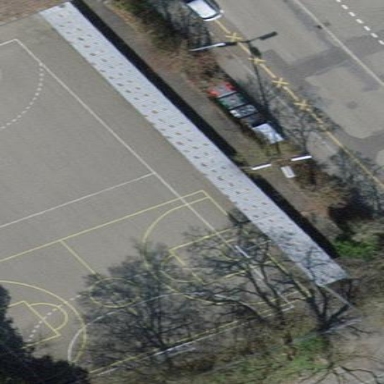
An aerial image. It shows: Bicycle parking shed.